Question: I want to add three linear layouts to an activity programatically each of same width. the problem is i am not able to set the weights of these layouts programmatically. I could do this within xml, but I want to do this in program.
here is what I want:

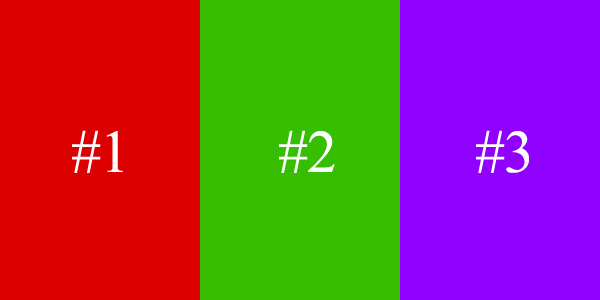
Answer: Here its the solution
'''
LinearLayout.LayoutParams lp = new LinearLayout.LayoutParams(0, 100);
lp.weight = 1;
'''
See Full Solution
'''
LinearLayout ll1, ll2, ll3;
/* Find these LinearLayout by ID
i.e ll1=(LinearLayout)findViewById(R.id.ll1);
*/
LinearLayout.LayoutParams lp = new LinearLayout.LayoutParams(0, 100);
lp.weight = 1;
ll1.setLayoutParams(lp);
ll2.setLayoutParams(lp);
ll3.setLayoutParams(lp);
'''